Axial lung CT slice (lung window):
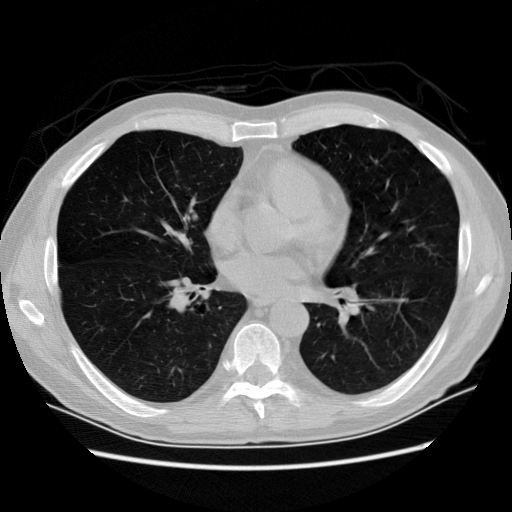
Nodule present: no